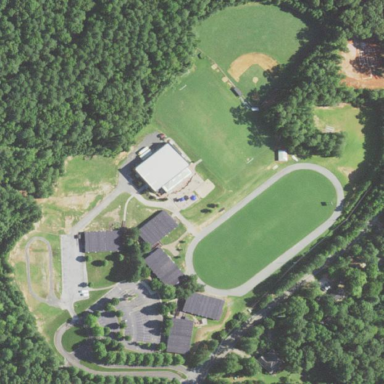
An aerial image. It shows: School.